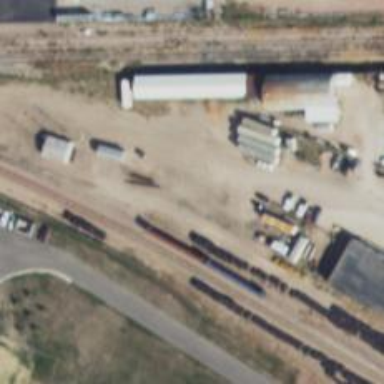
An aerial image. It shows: Abandoned railway siding.